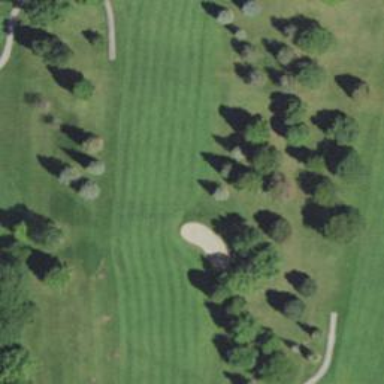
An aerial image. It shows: Golf fairway surrounded by grass.